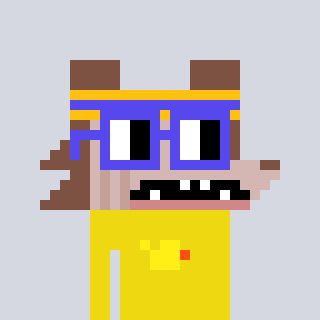
a pixel art character with square blue glasses, a werewolf-shaped head and a yellow-colored body on a cool background